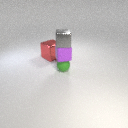
small green rubber sphere in front of large red metal cube